Question: My messagebox shows listviewitem{'proxy'}. How can I filter out listviewitem { } to obtain only proxy string.
'''
for (int index = 0; index < listviewproxy.Items.Count; index++)
{
ListViewItem proxyitem = listviewproxy.Items[index];
string txturl = proxyitem.SubItems[0].Text;
txturl = "Checking Url...";
proxyitem.SubItems.Add(txturl);
var RequestPage = BuildHttpRequest("http://www.google.com", listviewproxy.Items[index].ToString());
}
public static HttpWebRequest BuildHttpRequest(string url, string proxy)
{
var getPage = (HttpWebRequest)WebRequest.Create(url);
string occoultProxy = proxy;
MessageBox.Show(proxy.ToString());
}
'''

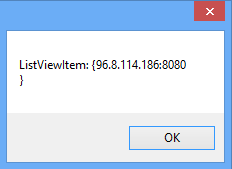
Answer: You can obtain the result by using and :
'''
String St = proxy.ToString();
MessageBox.Show(St.Substring(0, St.LastIndexOf(':')).Substring(St.IndexOf('{') + 1));
'''
It shows 96.8.114.186